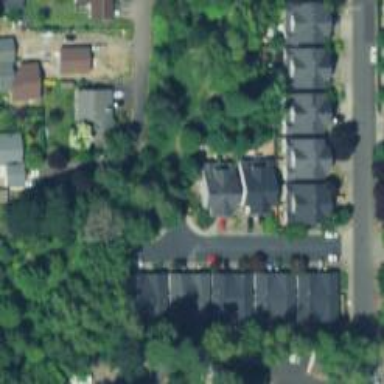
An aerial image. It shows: Residential road with asphalt surface and sidewalk on the left side.